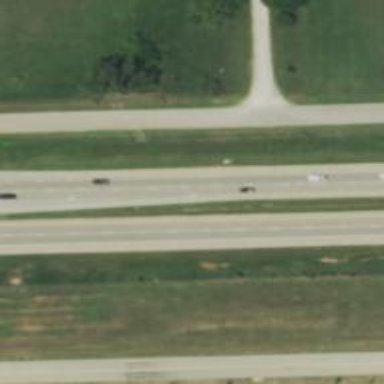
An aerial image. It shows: Trunk highway with expressway features.